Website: lowes
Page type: delivery-shipping
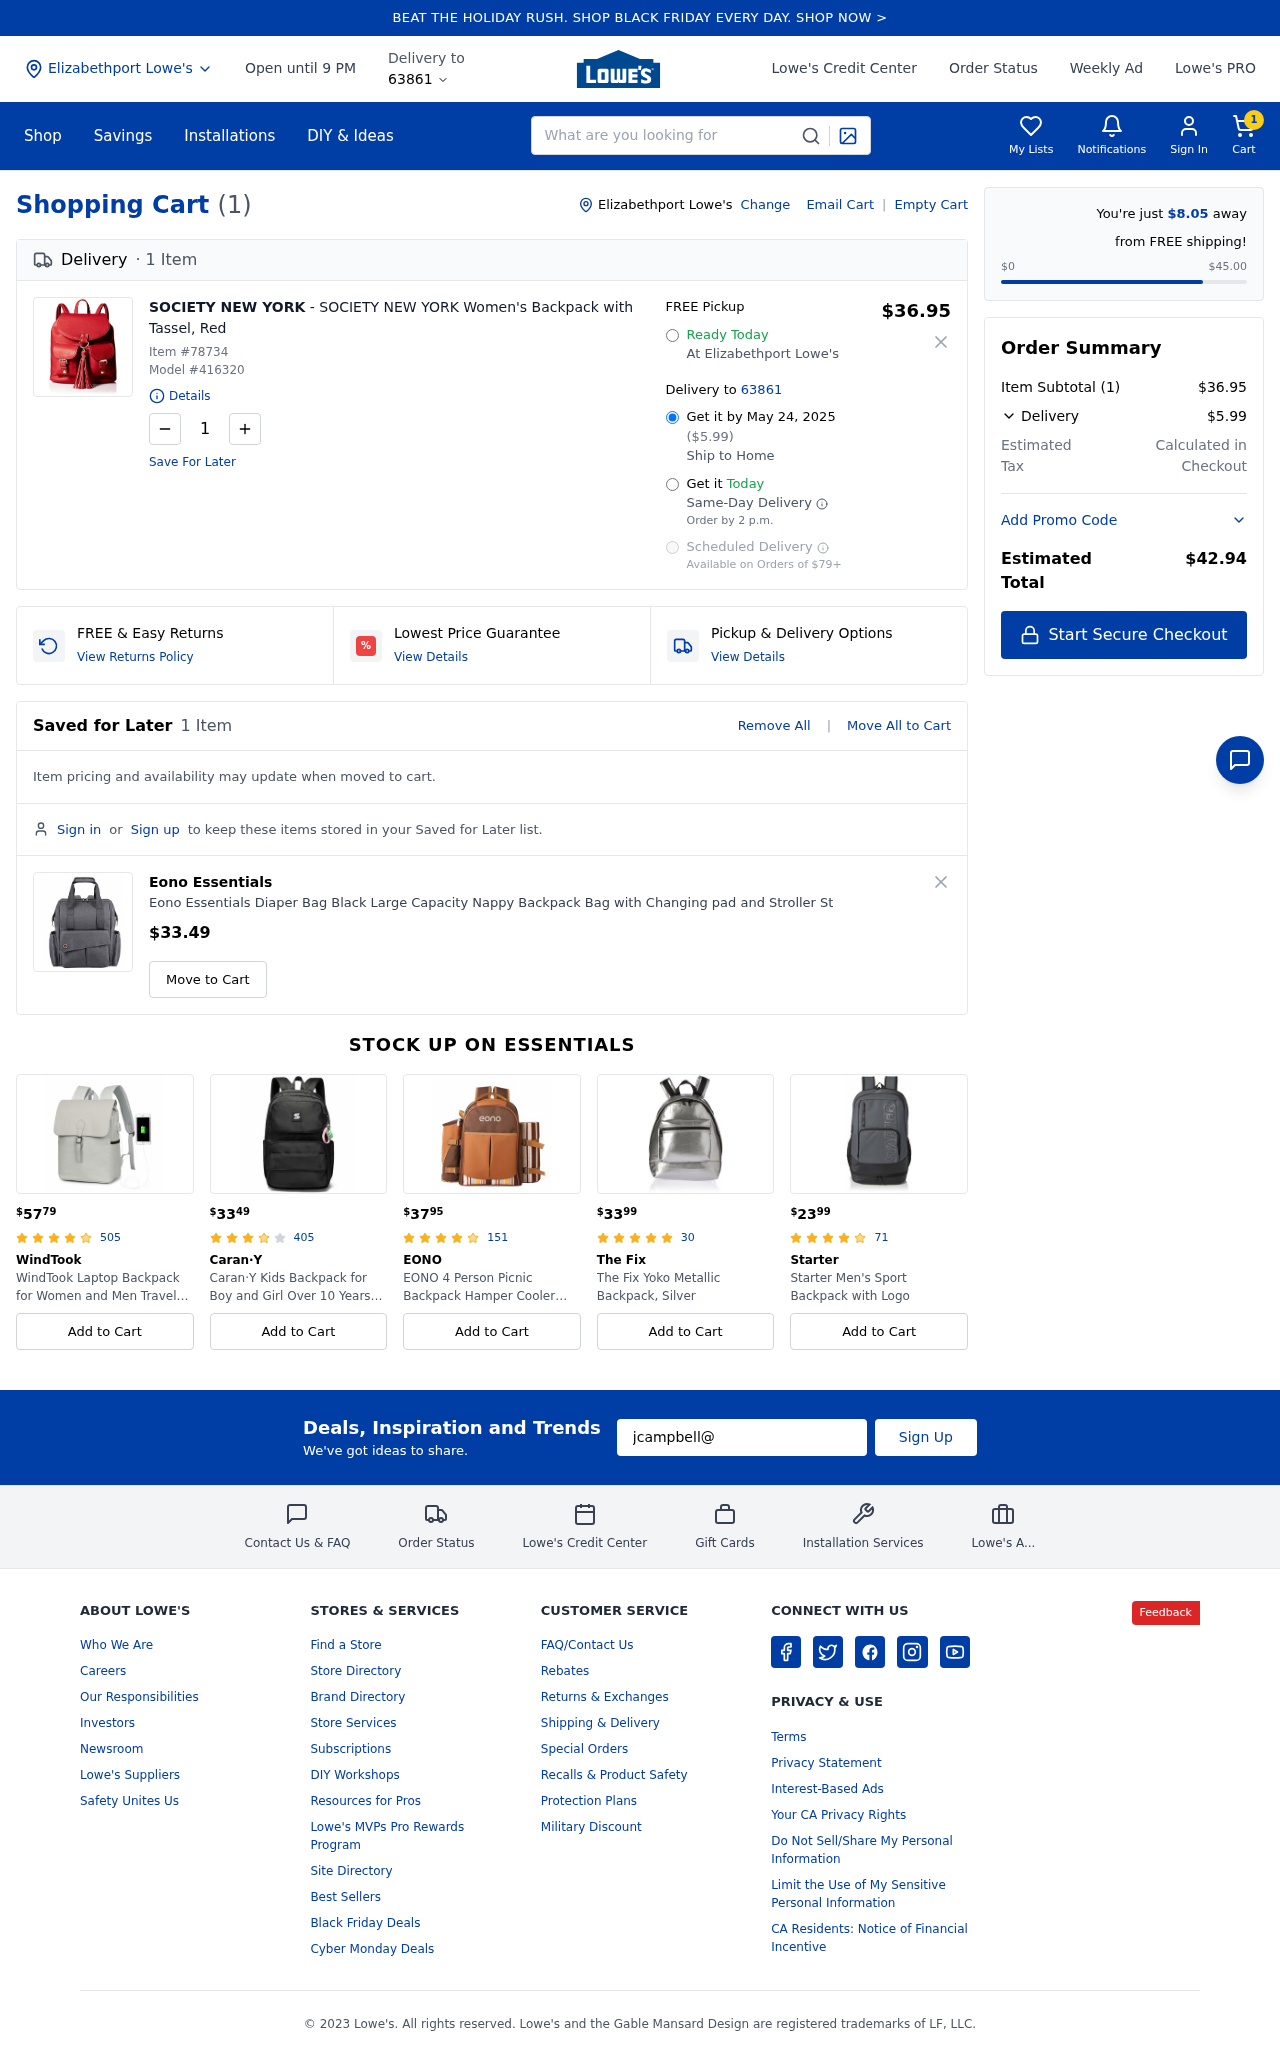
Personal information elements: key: PII_CITY
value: Elizabethport
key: PII_EMAIL
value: jcampbell@yahoo.com
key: PII_POSTCODE
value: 63861
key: PII_CITY2
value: Elizabethport
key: PII_CITY3
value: Elizabethport
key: PII_POSTCODE_FULL
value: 63861
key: PII_POSTCODE_NUMERIC
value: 63861
Product elements: key: PRODUCT1_BRAND
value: SOCIETY NEW YORK
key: PRODUCT1_NAME
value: SOCIETY NEW YORK Women's Backpack with Tassel, Red
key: PRODUCT1_PRICE
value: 36.95
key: PRODUCT1_QUANTITY
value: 1
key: PRODUCT2_BRAND
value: Eono Essentials
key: PRODUCT2_NAME
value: Eono Essentials Diaper Bag Black Large Capacity Nappy Backpack Bag with Changing pad and Stroller St
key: PRODUCT2_PRICE
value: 33.49
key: PRODUCT1_ITEM_NUMBER
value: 78734
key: PRODUCT1_MODEL_NUMBER
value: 416320
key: PRODUCT3_PRICE
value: $5779
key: PRODUCT3_NUM_RATINGS
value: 505
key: PRODUCT3_BRAND
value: WindTook
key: PRODUCT3_NAME
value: WindTook Laptop Backpack for Women and Men Travel Computer Bag School College Daypack Suits 15 Inch
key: PRODUCT4_PRICE
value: $3349
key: PRODUCT4_NUM_RATINGS
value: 405
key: PRODUCT4_BRAND
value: Caran·Y
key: PRODUCT4_NAME
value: Caran·Y Kids Backpack for Boy and Girl Over 10 Years Old (L-18 inc, Black)
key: PRODUCT5_PRICE
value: $3795
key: PRODUCT5_NUM_RATINGS
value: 151
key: PRODUCT5_BRAND
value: EONO
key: PRODUCT5_NAME
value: EONO 4 Person Picnic Backpack Hamper Cooler Bag with Tableware Set & Blanket …
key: PRODUCT6_PRICE
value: $3399
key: PRODUCT6_NUM_RATINGS
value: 30
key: PRODUCT6_BRAND
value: The Fix
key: PRODUCT6_NAME
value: The Fix Yoko Metallic Backpack, Silver
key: PRODUCT7_PRICE
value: $2399
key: PRODUCT7_NUM_RATINGS
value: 71
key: PRODUCT7_BRAND
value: Starter
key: PRODUCT7_NAME
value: Starter Men's Sport Backpack with Logo
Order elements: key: ORDER_NUM_ITEMS
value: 1
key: ORDER_DELIVERY_DATE
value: May 24, 2025
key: ORDER_SHIPPING_COST
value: $5.99
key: AWAY_FROM_FREE_SHIPPING
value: $8.05
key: ORDER_SUBTOTAL
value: $36.95
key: ORDER_TOTAL
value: $42.94
Search elements: key: HEADER_SEARCH
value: What are you looking for